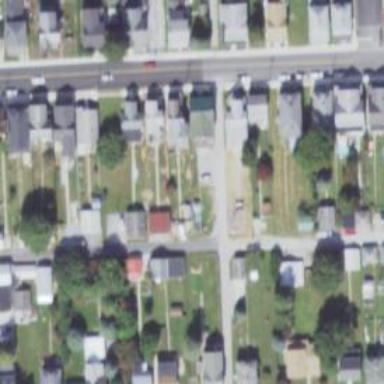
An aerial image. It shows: Alley classified as service road.